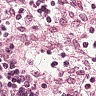
Metastatic tissue present: no